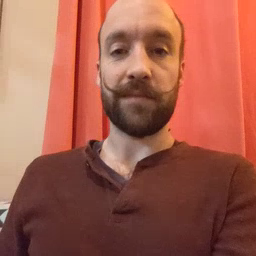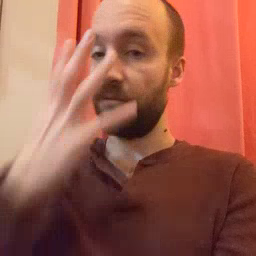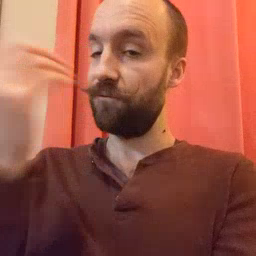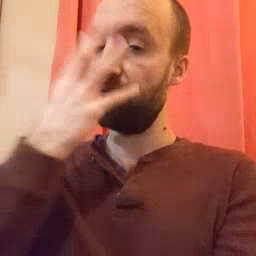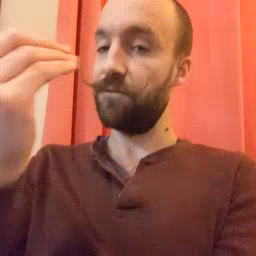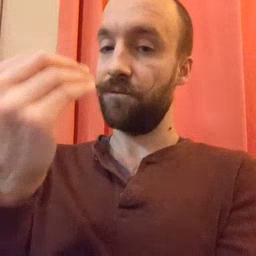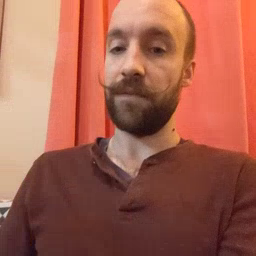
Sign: wolf